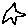
Label: star